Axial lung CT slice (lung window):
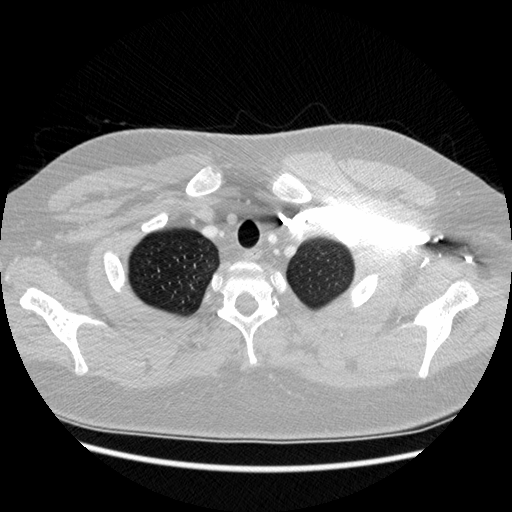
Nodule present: no